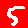
Digit: 5